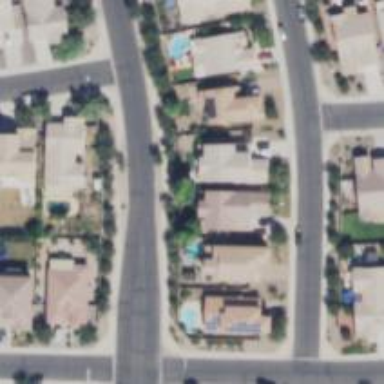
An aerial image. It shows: Asphalt road in residential area.